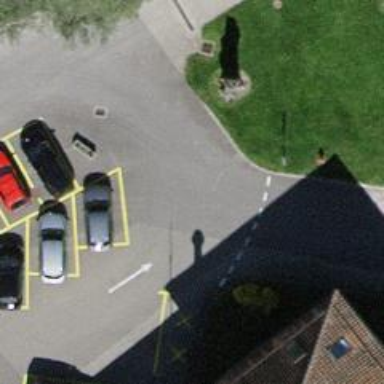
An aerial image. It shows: Parking aisle designated as service road.